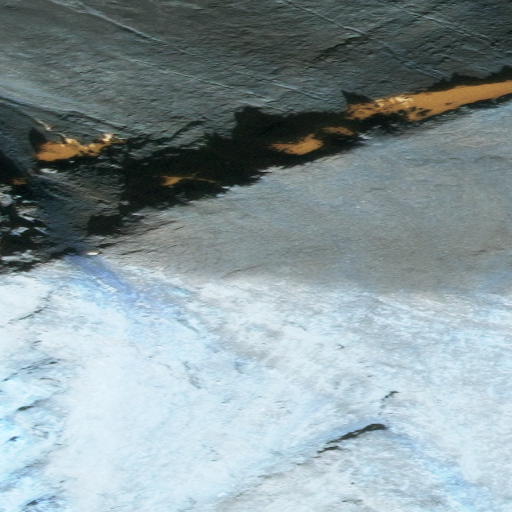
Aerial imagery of mountain in Alaska named Table Mountain containing only unknown